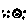
Label: moon